Field crop: tomato
Growth stage: 1
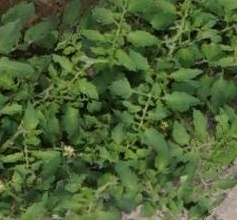
Species: tomato